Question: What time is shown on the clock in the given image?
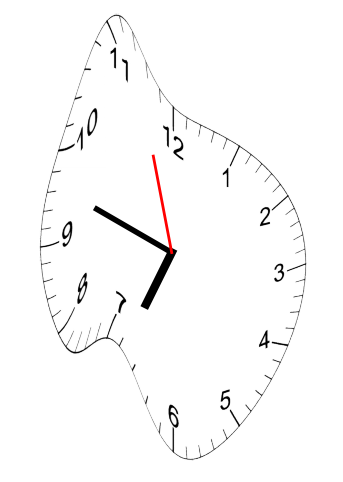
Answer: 06:47:57